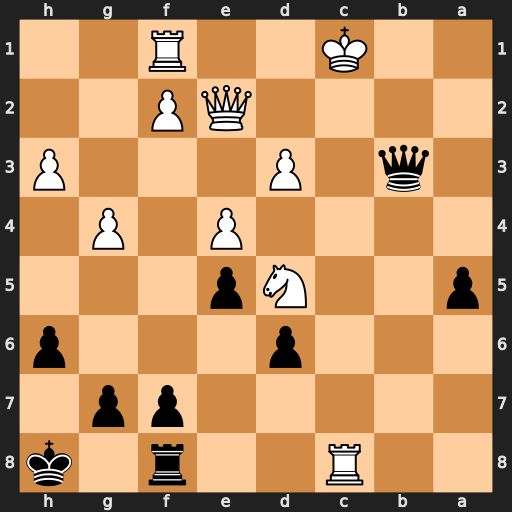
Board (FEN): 2R2r1k/5pp1/3p3p/p2Np3/4P1P1/1q1P3P/4QP2/2K2R2
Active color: b
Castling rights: -
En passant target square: -
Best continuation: Rxc8+ Kd2 Rc2+ Ke3 Rxe2+